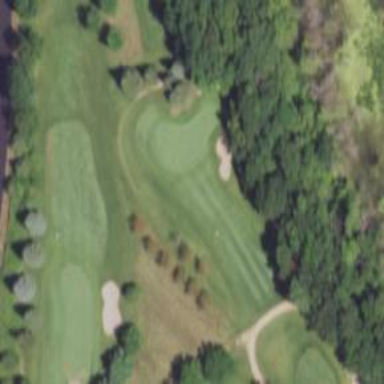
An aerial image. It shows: Golf hole.